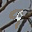
Label: 9